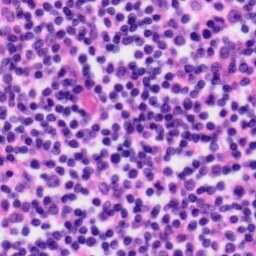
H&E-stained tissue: Tonsil